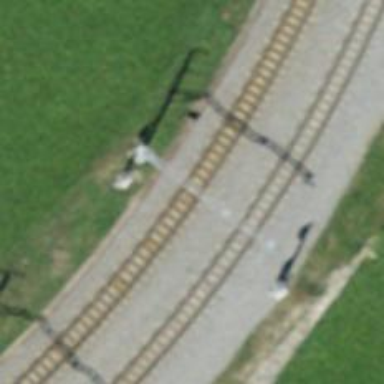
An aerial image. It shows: Railway signal.